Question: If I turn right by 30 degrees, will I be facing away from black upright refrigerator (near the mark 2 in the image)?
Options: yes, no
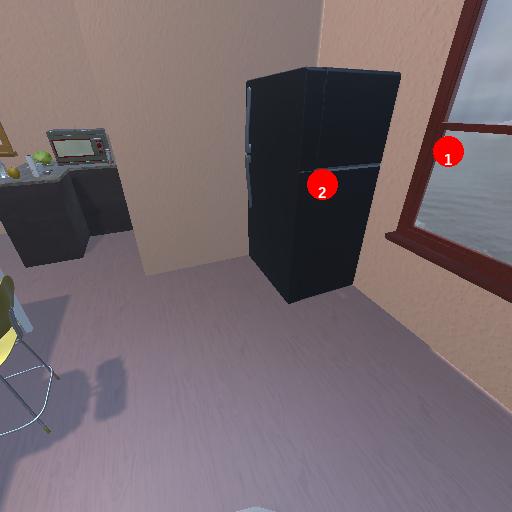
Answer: yes